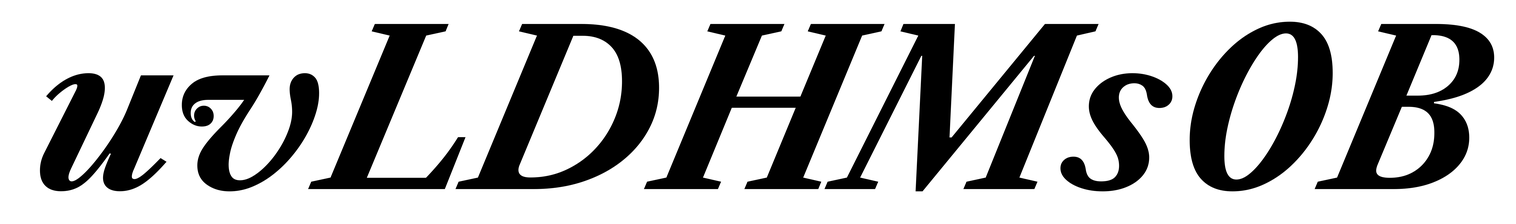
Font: LibreCaslonText-Italic_Bold_Italic